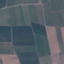
Land use / land cover: PermanentCrop